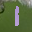
Label: 1